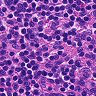
Metastatic tissue present: no